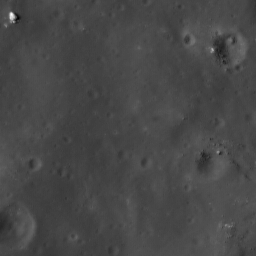
Host type: background_regolith
Lunar coordinates: latitude nan, longitude nan